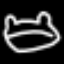
Label: frog